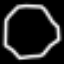
Label: octagon